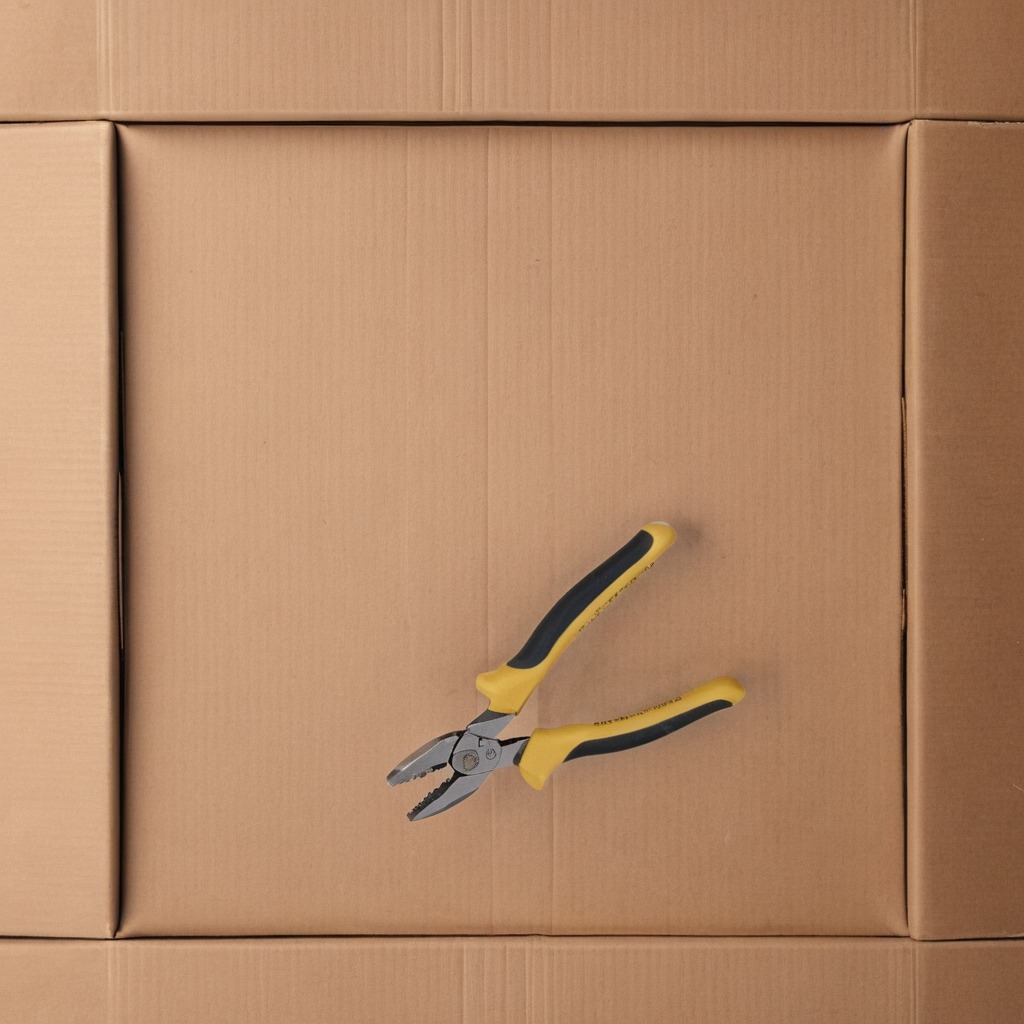
A plier is lying on the cardboard box surface in an outdoor workshop during daytime bright natural light soft shadows slightly creased but